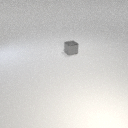
small gray metal cube